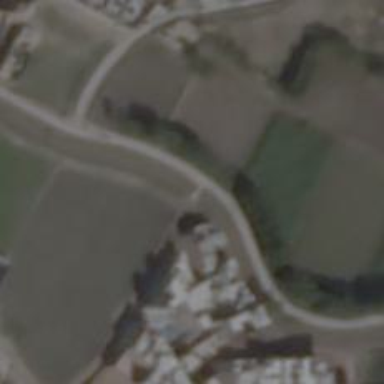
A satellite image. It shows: Residential road with bridge.